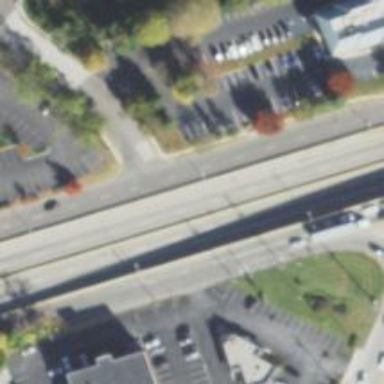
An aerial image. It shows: Trunk link highway with asphalt surface.